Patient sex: F
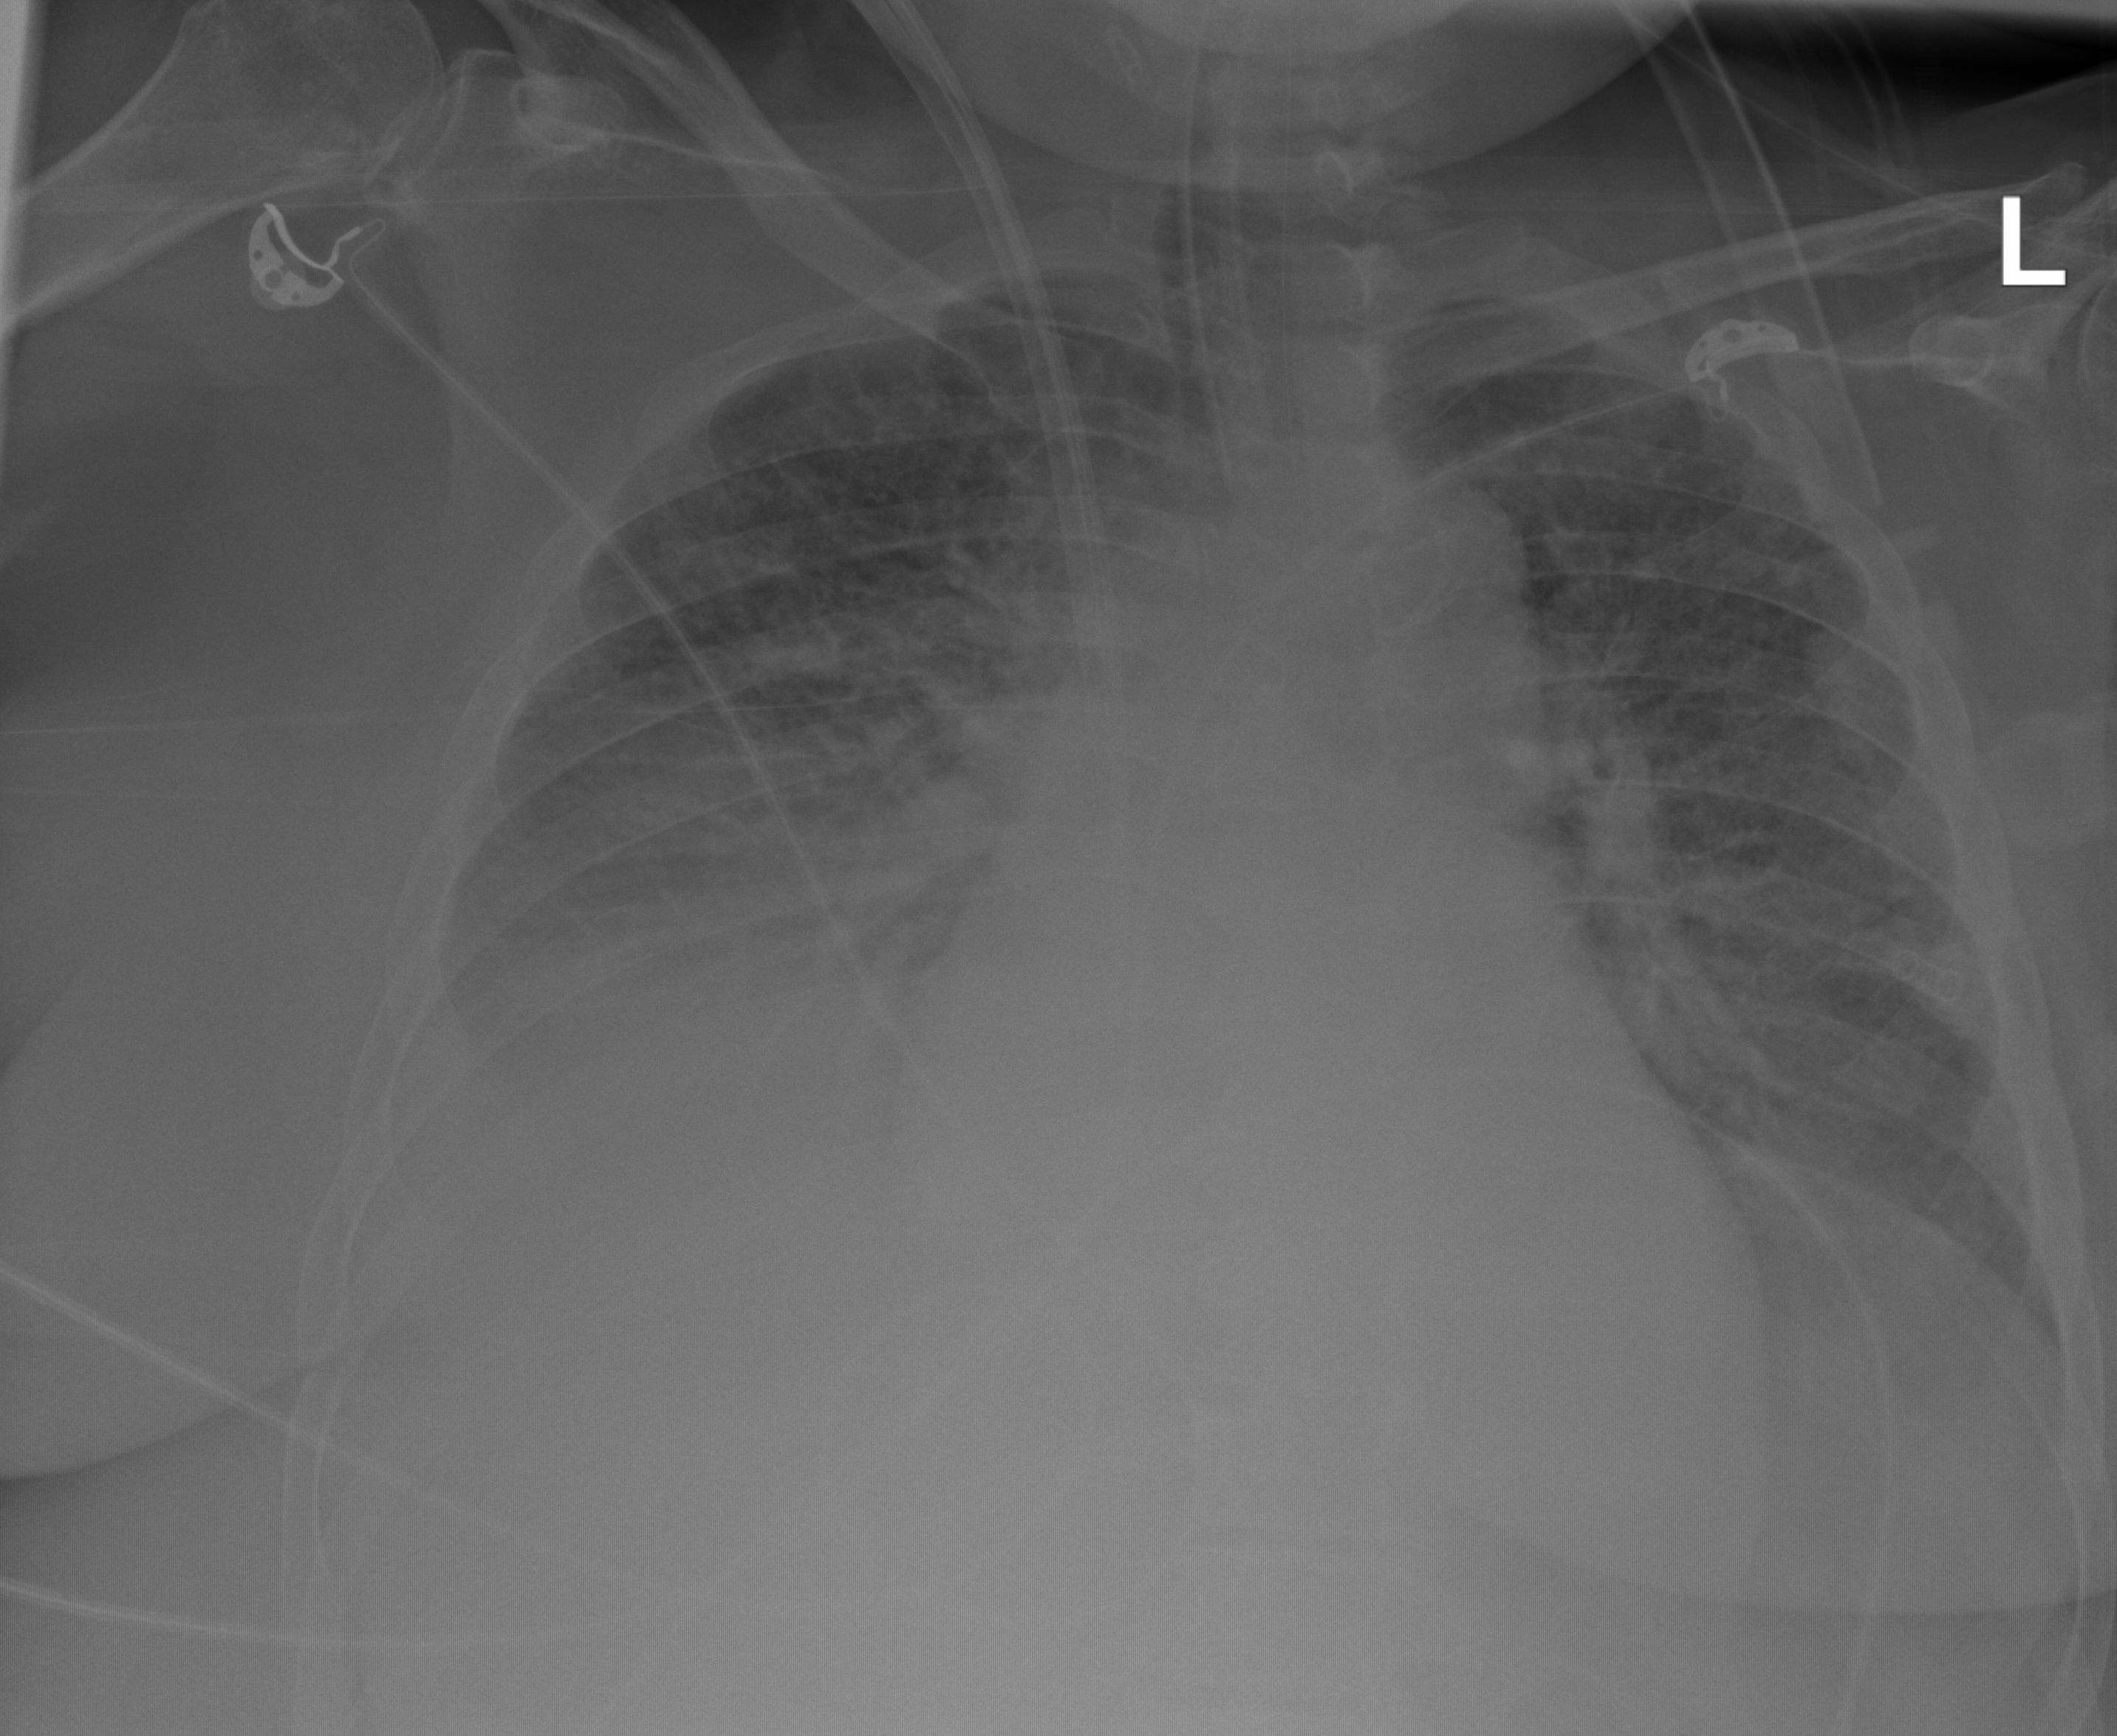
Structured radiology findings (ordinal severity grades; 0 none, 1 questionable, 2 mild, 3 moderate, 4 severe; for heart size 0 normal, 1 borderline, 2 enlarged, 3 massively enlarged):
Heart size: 2
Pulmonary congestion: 2
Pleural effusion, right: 3
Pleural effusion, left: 0
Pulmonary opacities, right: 4
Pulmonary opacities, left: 2
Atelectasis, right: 3
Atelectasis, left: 2